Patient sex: M
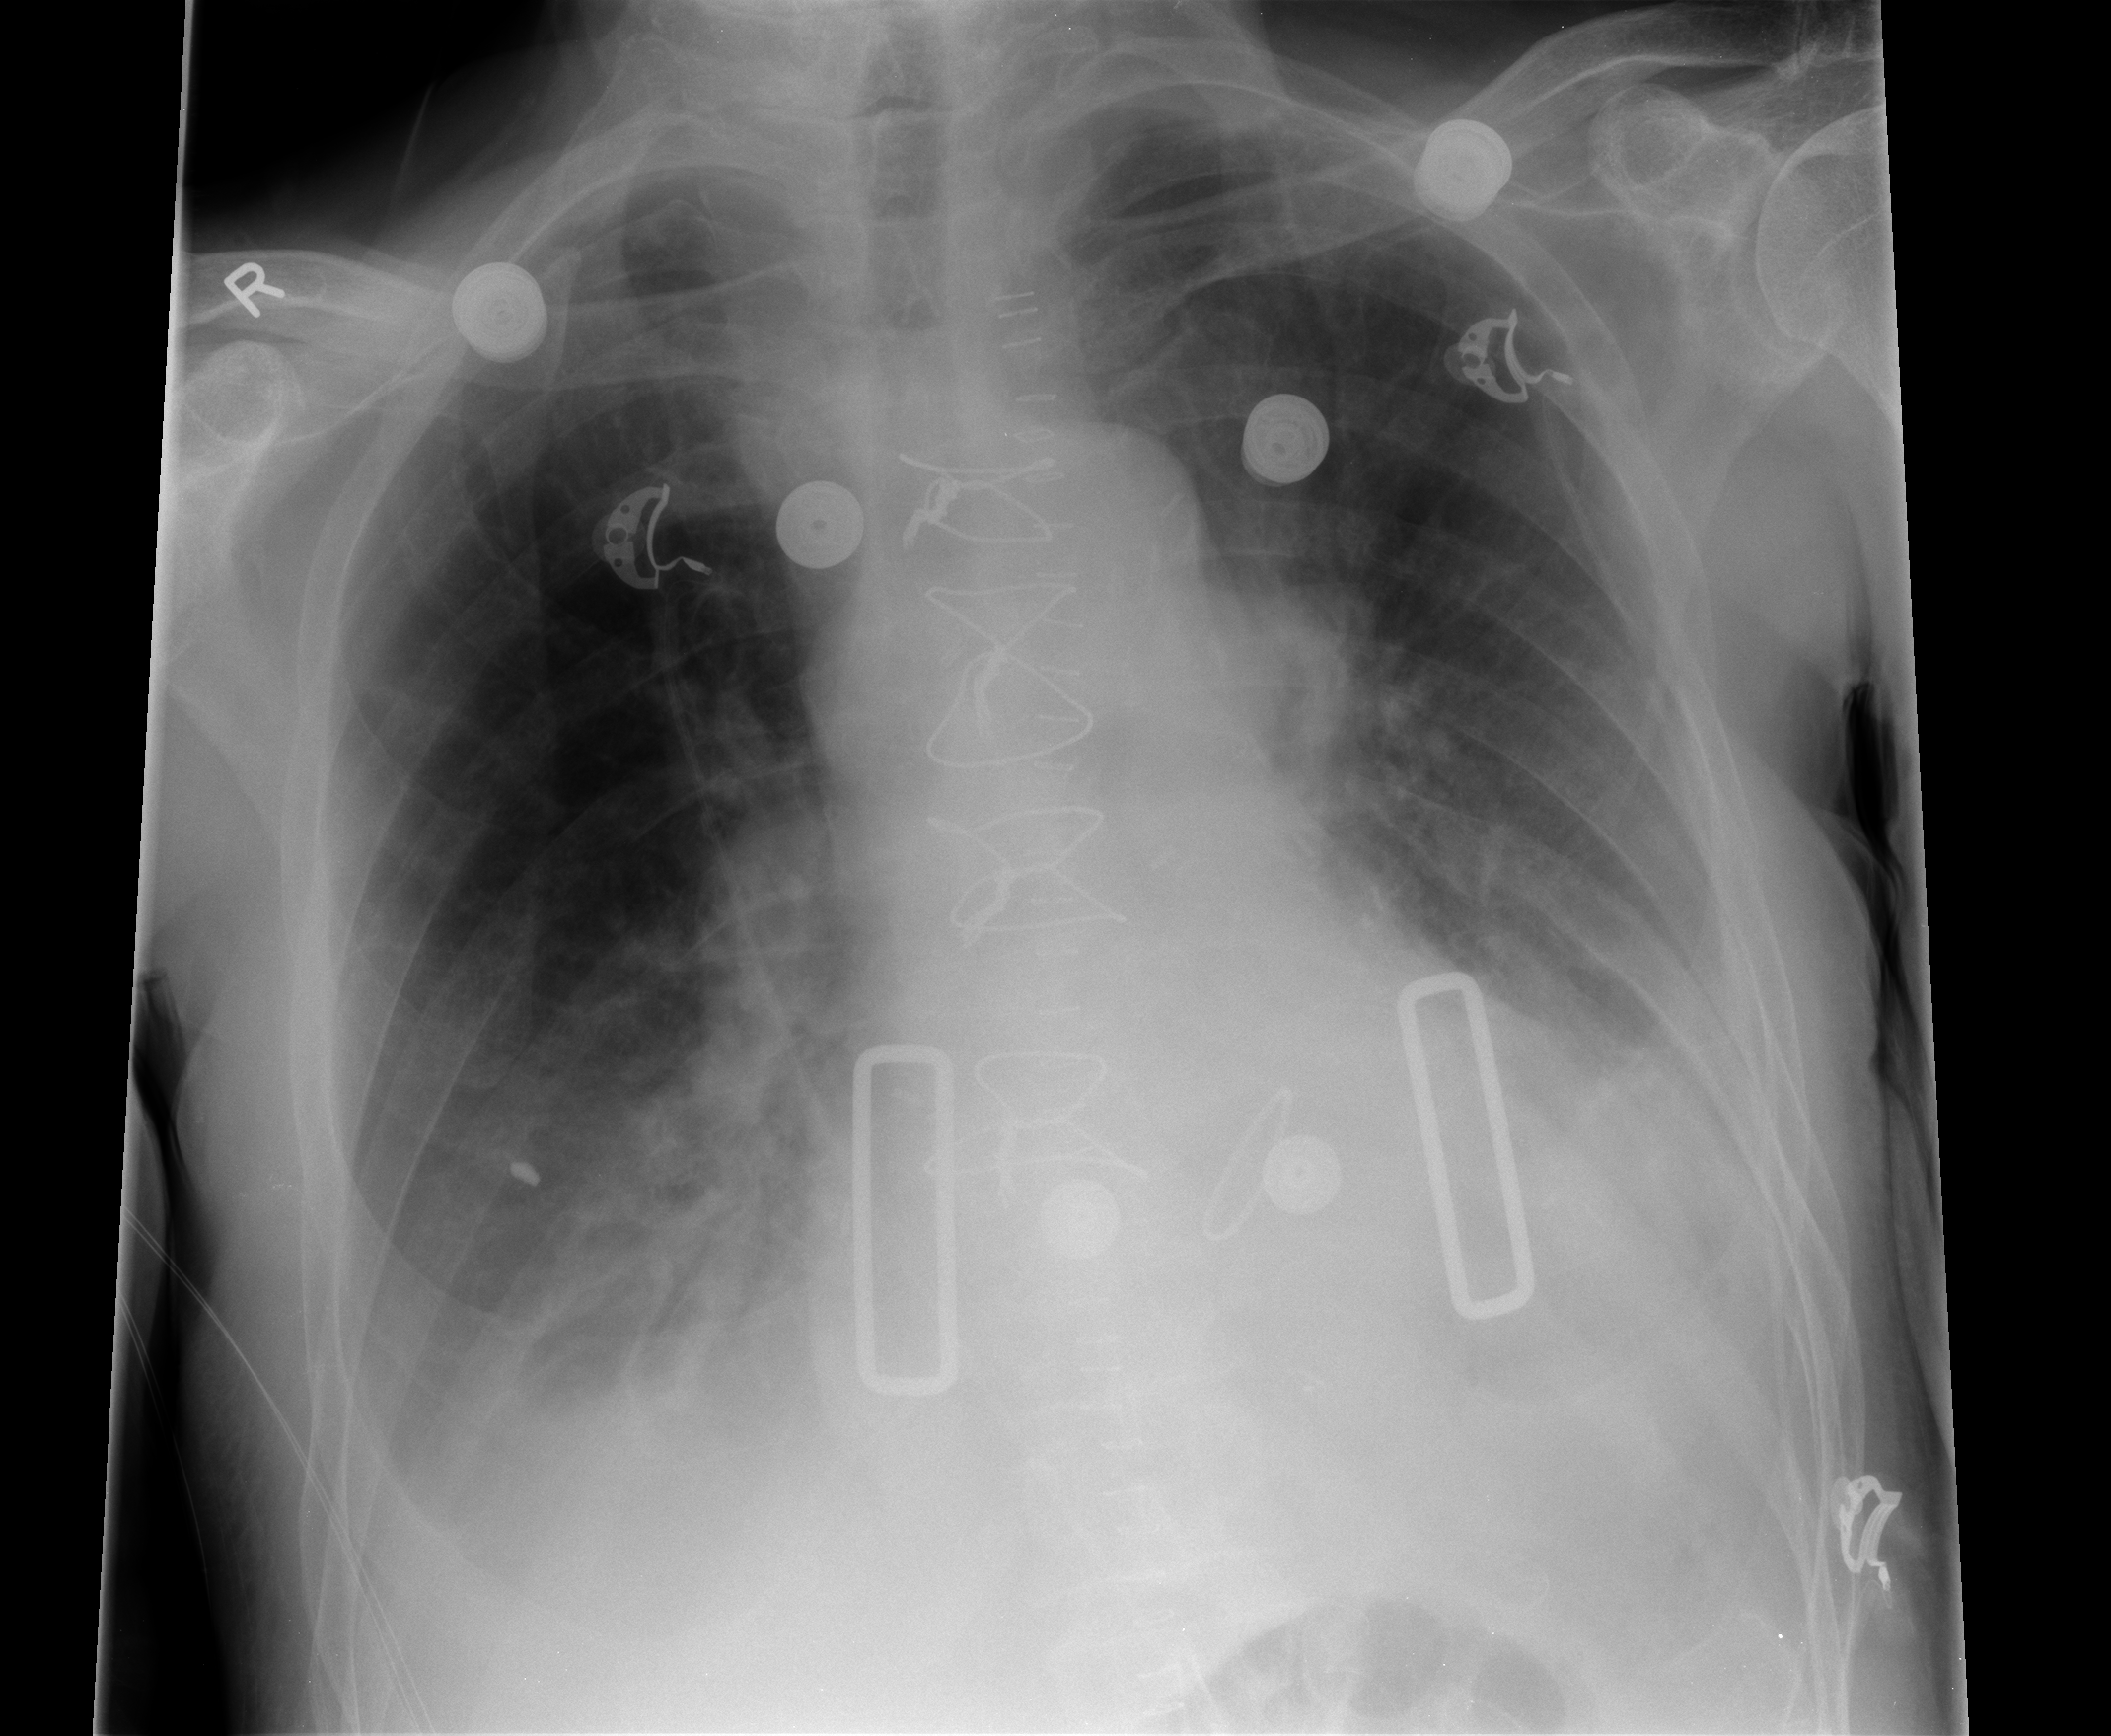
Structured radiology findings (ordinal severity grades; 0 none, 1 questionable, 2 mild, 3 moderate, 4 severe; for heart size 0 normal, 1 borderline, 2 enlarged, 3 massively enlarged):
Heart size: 2
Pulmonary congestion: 2
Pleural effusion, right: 2
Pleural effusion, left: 2
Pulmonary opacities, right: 0
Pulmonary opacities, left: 2
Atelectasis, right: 2
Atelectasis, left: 2